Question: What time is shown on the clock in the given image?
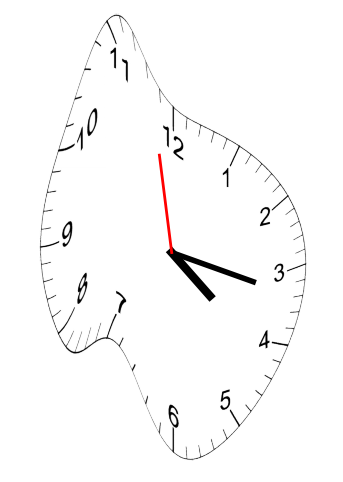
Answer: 04:16:58